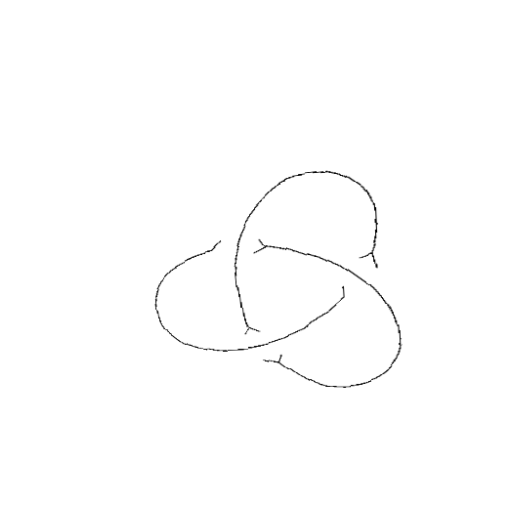
Crossing number: 3